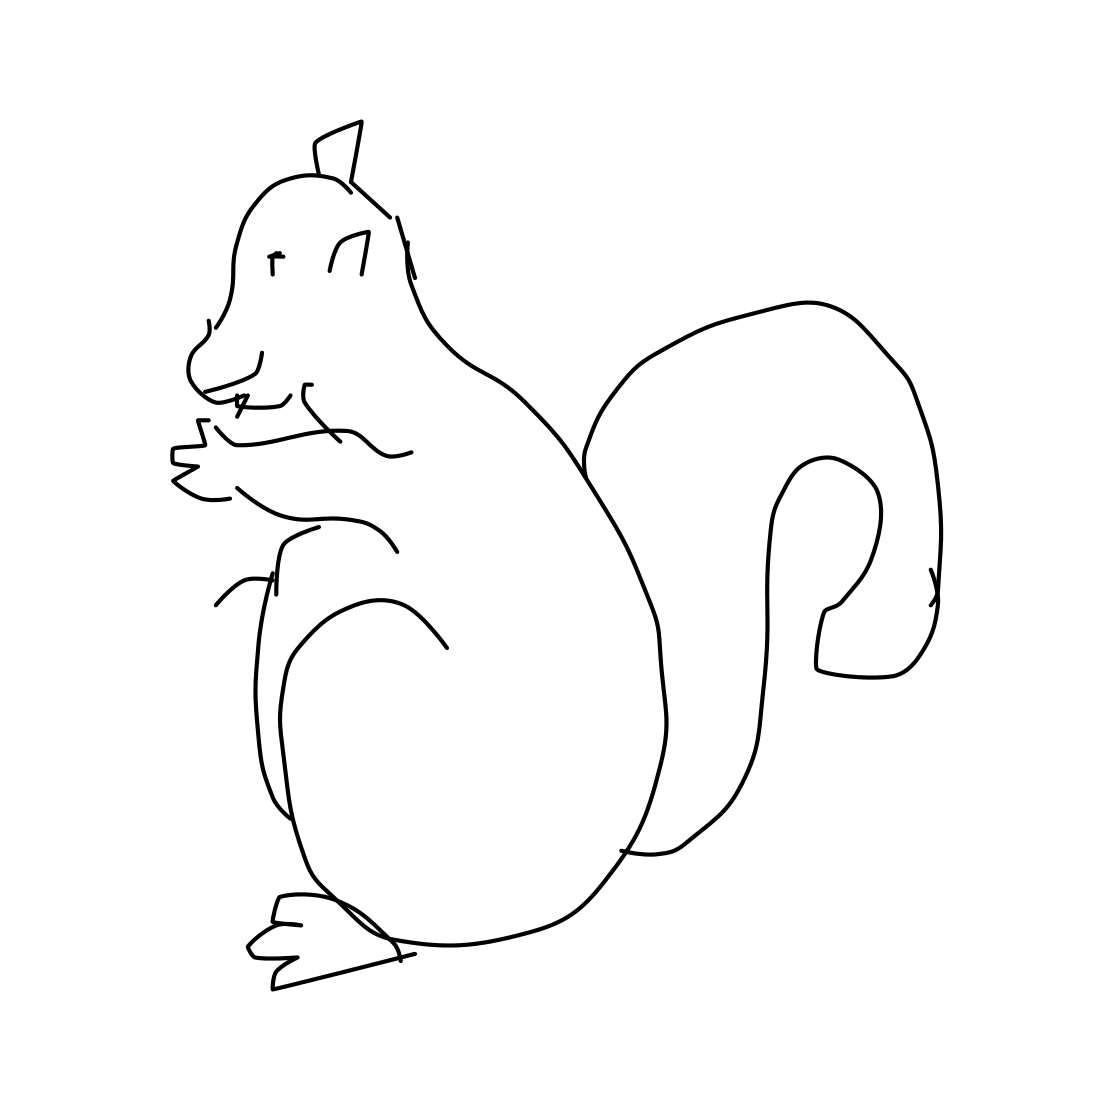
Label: squirrel